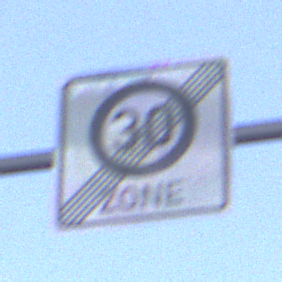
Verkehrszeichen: EndeZone30
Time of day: Midday
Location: Roofed (Underpass)
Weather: Clear
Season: NotSpecified
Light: Natural